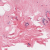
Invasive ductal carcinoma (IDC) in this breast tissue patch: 0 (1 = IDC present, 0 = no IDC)